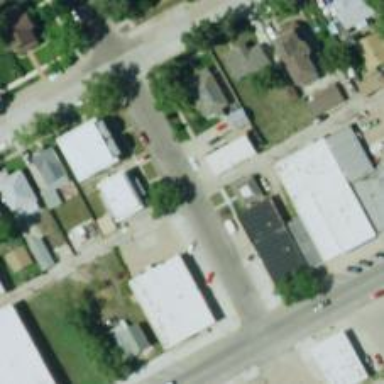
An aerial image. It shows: Alley classified as service road.